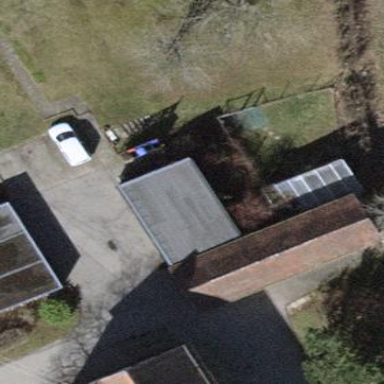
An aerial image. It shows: Garage building.